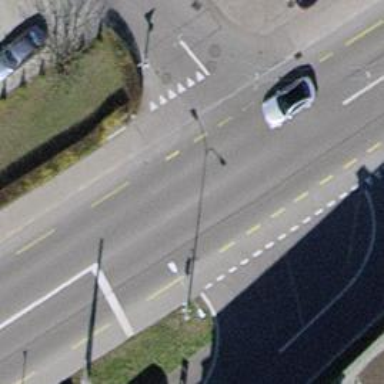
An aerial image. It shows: Zebra crossing on the road.